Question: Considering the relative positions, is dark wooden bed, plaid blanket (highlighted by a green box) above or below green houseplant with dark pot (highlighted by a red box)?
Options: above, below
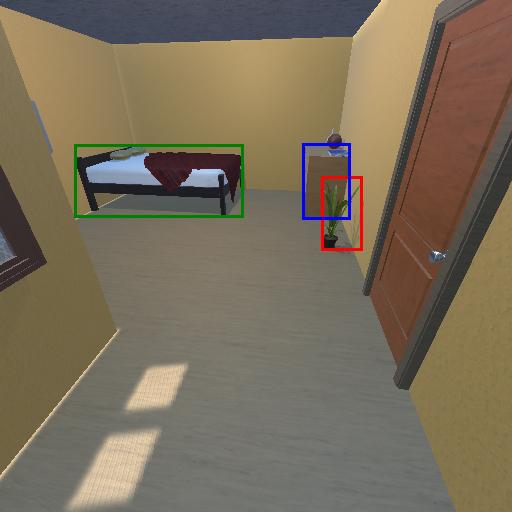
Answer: above